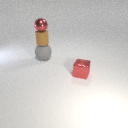
small red metal sphere above small brown rubber cylinder